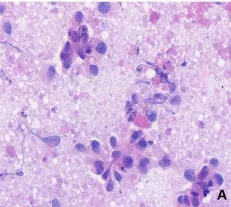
(A) Cytological features of fine-needle aspiration biopsy of the right parotid mass: few poorly differentiated carcinomas with necrosis (x20 hematoxylin/eosin).
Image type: pathology (h&e)